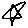
Label: star